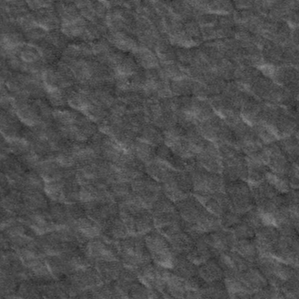
Label: frost